Question: I have a QR code set up to play a video.
It is pointing to an MP4 file, which works fine with sound when navigating to this using safari on the iPhone.
However, when I use the QR code to view the video on the iPhone the sound isn't working.
Here are the links for reference.
Video file: <URL>
QR:
I created the QR code using this online generator: <URL>
All I did was point the QR Code directly to the file name so that it would use the phones built in functionality.
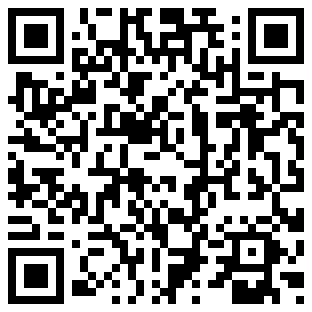
Answer: Most QR code readers have a built in browser which they use to display web pages, and in this case presumambly, videos. The problem is most likely with this built in browser.
Depending on the reader, it will probably have an option to open the URL in Safari instead. I would bet that if you did so, the video would have sound.
Which reader are you using? Incidentally, it works fine with <URL>.